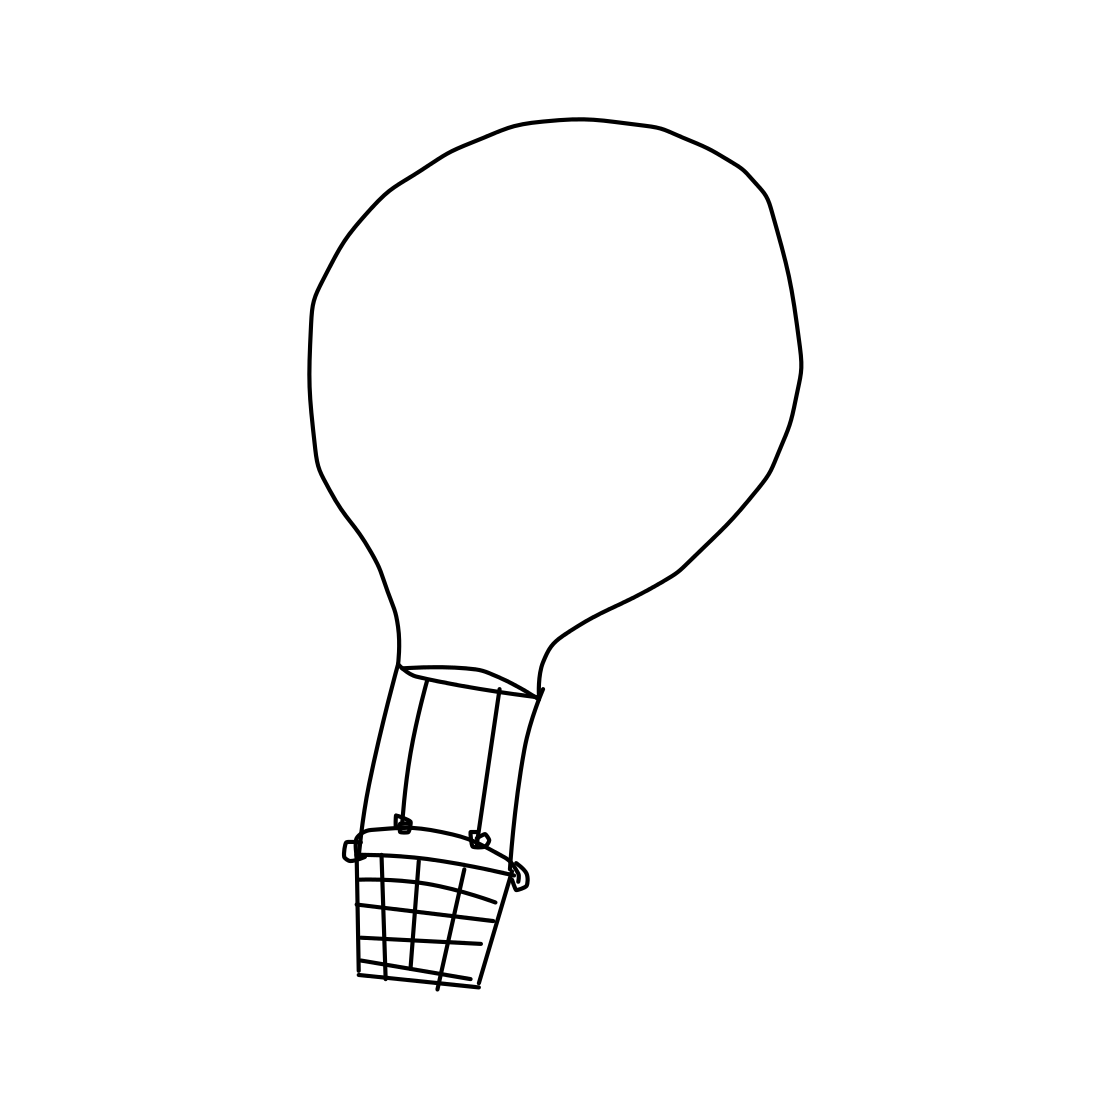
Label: hot air balloon